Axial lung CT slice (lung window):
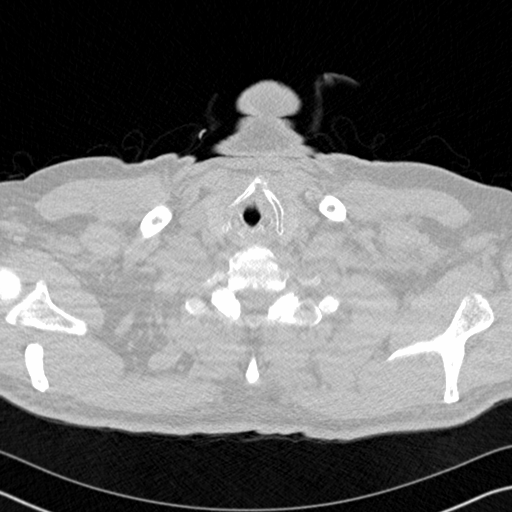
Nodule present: no